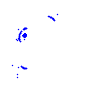
Particle: kaon